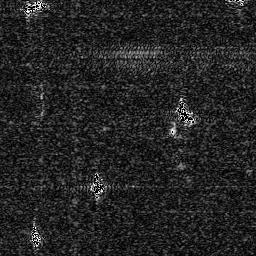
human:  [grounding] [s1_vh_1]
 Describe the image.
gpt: In the satellite image, there is  <ref>1 small ship </ref> <box>[[34, 67, 39, 77, 0]]</box> located at bottom,  <ref>1 small ship </ref> <box>[[8, 0, 17, 4, 0]]</box> located at top left,  <ref>1 small ship </ref> <box>[[68, 39, 74, 48, 0]]</box> located at right,  <ref>1 small ship </ref> <box>[[10, 87, 15, 95, 0]]</box> located at bottom left.